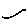
Label: line